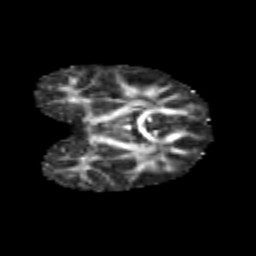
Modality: FA
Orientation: coronal
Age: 6
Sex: female
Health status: healthy